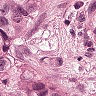
Metastatic tissue present: yes